Field crop: tomato
Growth stage: 2
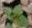
Species: solanum